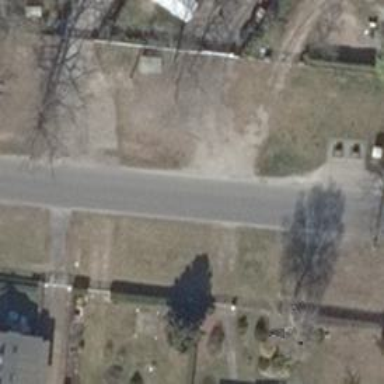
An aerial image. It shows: Residential road with asphalt surface.